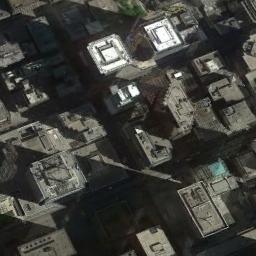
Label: commercial_area